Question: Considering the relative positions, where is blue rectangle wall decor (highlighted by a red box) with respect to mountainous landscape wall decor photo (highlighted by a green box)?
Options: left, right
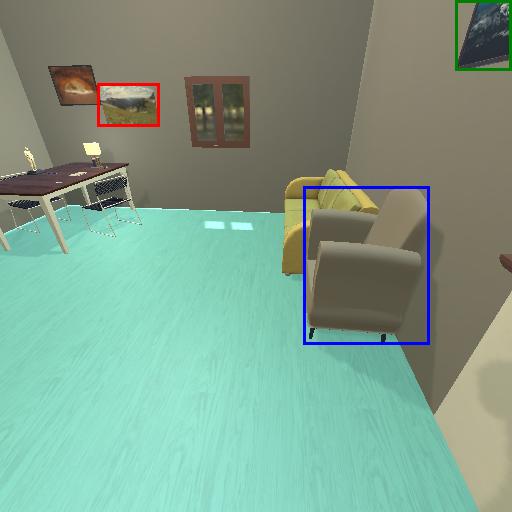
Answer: left